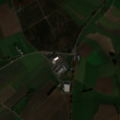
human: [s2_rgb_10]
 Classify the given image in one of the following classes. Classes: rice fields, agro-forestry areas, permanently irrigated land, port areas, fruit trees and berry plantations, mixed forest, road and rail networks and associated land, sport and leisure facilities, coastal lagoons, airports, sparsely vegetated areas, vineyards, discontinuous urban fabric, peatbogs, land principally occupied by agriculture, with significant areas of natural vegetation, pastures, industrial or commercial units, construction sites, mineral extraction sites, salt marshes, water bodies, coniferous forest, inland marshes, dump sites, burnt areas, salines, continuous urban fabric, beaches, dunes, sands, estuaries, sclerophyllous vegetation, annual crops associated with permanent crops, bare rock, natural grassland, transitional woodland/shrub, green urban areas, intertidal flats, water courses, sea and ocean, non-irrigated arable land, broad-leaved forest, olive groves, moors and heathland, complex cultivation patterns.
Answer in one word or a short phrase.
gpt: non-irrigated arable land, pastures, complex cultivation patterns, transitional woodland/shrub